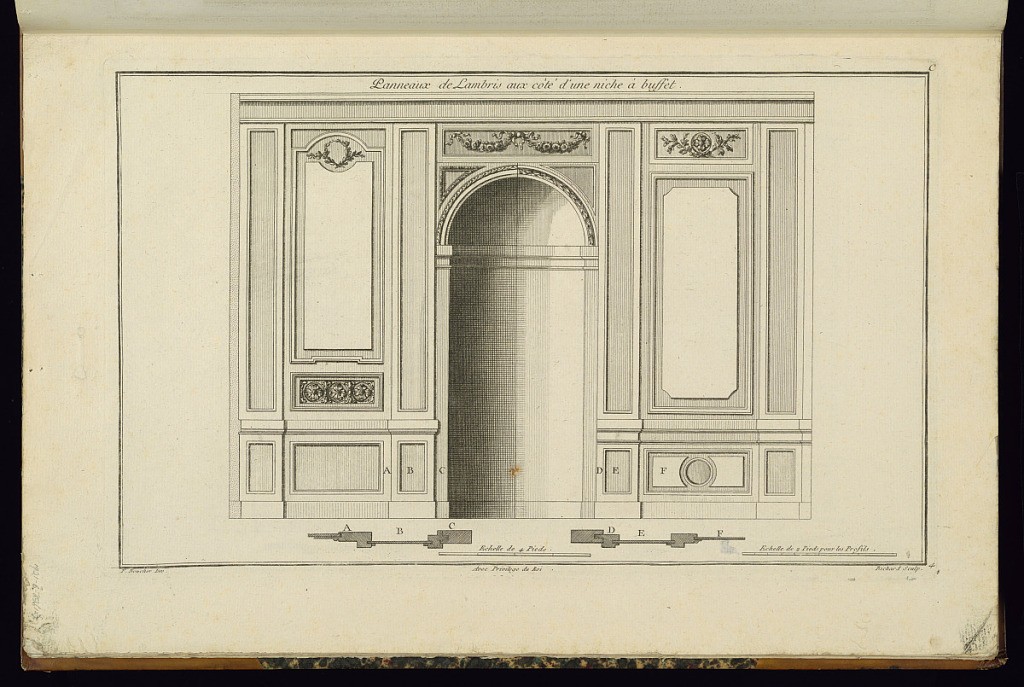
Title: Panneaux de Lambris aux côté d'une niche à buffet
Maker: Juste-François Boucher, French, 1736 – 1782
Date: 1774
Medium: Engraving on laid paper
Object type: Print
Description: Elevation of a divided interior with paneling around a central niche, and motifs featuring laurel wreath, rosette guilloche, garland, bound leaf, lamb tongue, and rosette. The plate is signed.